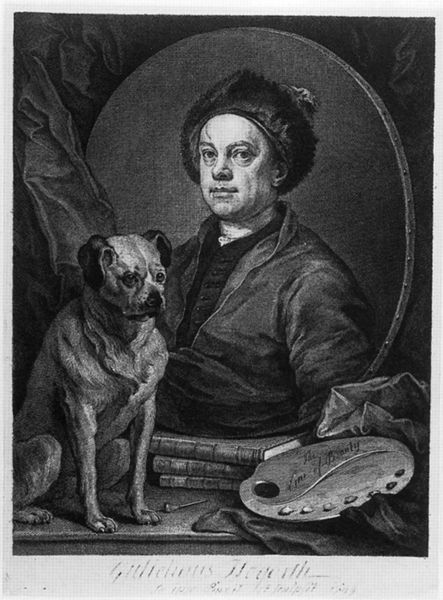
Titel: Selbstporträt mit Mops: Gulielmus Hogart
Künstler: William Hogarth
Schlagwörter: mann, grau, hut, tisch, zeichnung, hund, tuch, anzug, hemd, jacke, kappe, mütze, bild, bildnis, portrait, signatur, spiegel, vorhang, stoff, tücher, england, oval, bücher, farben, maler, selbstporträt, medaillon, künstler, schwarzweiß, selbstbildnis, leinwand, palette, pinsel, dogge, wams, mops, hogarth, wollmütze, bulldogg